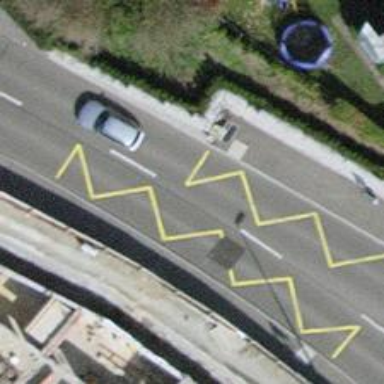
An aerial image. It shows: Bus stop with stop position for public transport.